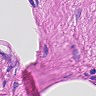
Metastatic tissue present: no